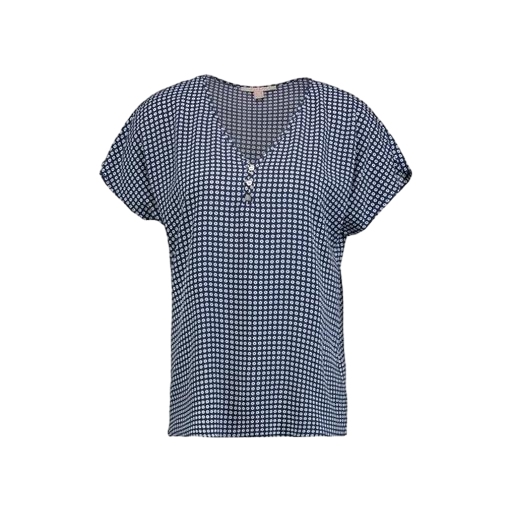
blue printed sleep top, blue printed v-neck top only macy, blue plus size printed t-shirt only macy, white background